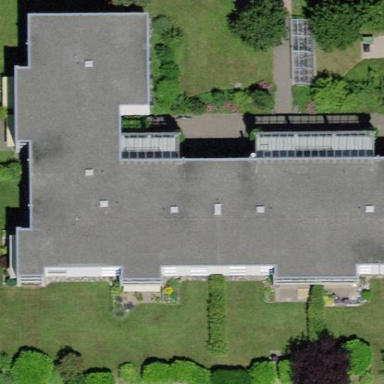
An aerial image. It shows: Image showing building with apartments.